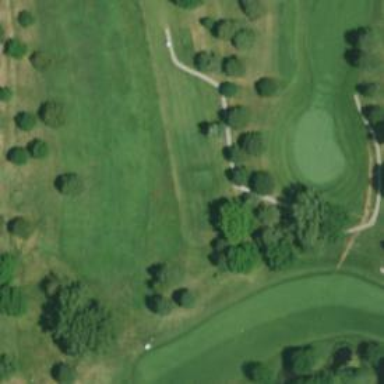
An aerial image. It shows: Grass area designated as golf tee.